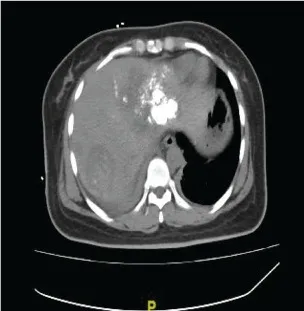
TACE perioperative imaging results. (B) CT scan picture of patient after four TACE surgeries.
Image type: radiology (ct)